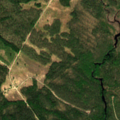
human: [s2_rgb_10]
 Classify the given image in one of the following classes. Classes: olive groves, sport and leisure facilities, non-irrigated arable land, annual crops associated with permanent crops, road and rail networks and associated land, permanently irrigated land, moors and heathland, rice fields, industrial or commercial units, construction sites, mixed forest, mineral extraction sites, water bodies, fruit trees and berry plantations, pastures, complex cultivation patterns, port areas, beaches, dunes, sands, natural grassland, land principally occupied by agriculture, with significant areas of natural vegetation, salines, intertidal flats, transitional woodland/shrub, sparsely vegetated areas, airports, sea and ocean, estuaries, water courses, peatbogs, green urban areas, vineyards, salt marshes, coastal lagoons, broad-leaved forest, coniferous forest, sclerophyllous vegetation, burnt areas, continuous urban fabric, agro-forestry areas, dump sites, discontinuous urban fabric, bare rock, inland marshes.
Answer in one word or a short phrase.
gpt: coniferous forest, mixed forest, transitional woodland/shrub